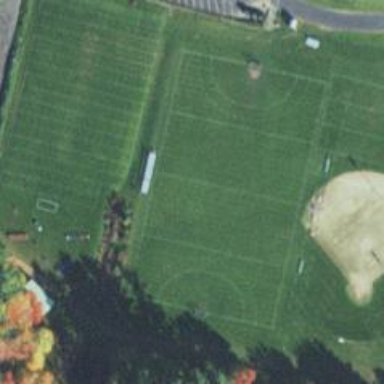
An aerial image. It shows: Multi-sport pitch for leisure activities.